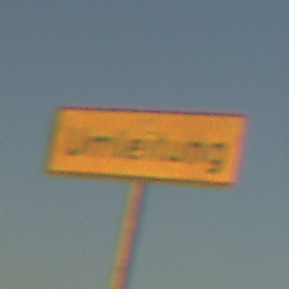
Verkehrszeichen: Umleitungsankuendigung
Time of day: SunriseSunset
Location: Outdoor (Nature)
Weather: Clear
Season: NotSpecified
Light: Natural